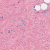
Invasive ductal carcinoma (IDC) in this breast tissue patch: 0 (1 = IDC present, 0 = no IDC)